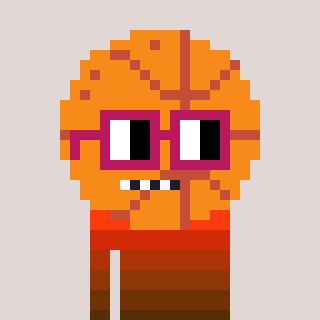
a pixel art character with square dark red glasses, a basketball-shaped head and a peachy-colored body on a warm background